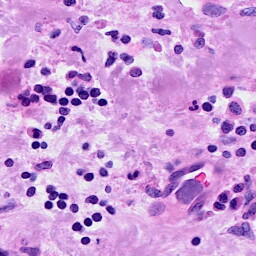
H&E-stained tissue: Breast